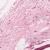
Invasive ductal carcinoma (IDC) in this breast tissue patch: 0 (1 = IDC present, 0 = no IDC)